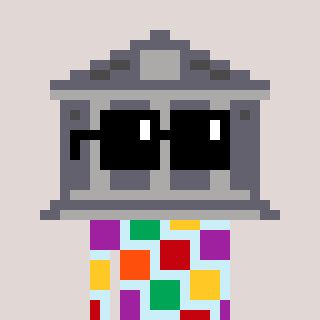
a pixel art character with square black sunglasses, a bank-shaped head and a cold-colored body on a warm background